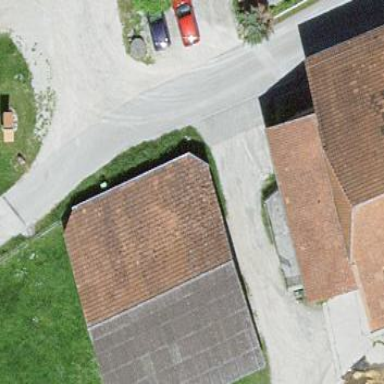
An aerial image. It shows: Barn.